Question: I am a beginner with android, so bear my lack of knowledge
I am working on a project, which has been working fine, when after few small changes it started giving me a 'RuntimeException unable to instantiate activity ComponentInfo{com.id11298775.exercise5/com.id11298775.excercise5.MainActivity}: java.lang.NullPointerException'. I have reverted the small changes, which were in an adapter but still I cannot run the app.
Here is my catLog:

I have tried to figure out what is wrong with my main activity for quite a long time but to me everything seems fine, so I guess I am missing something
This is my 'MainActivity' class:
'''
package com.id11298775.exercise5;
// import statements are here
public class MainActivity extends Activity {
private final String URI = getString(R.string.URI);
@Override
protected void onCreate(Bundle savedInstanceState) {
super.onCreate(savedInstanceState);
setContentView(R.layout.activity_main);
// get the subject name
EditText subjectName = (EditText) findViewById(R.id.activity_main_subjectname_et);
// associate editText with the context menu
subjectName.setOnCreateContextMenuListener(this);
}
/**
* Inflate the menu this adds items to the action bar
*/
@Override
public boolean onCreateOptionsMenu(Menu menu) {
getMenuInflater().inflate(R.menu.main, menu);
return true;
}
/**
* code that executes according to the menu item that is clicked
*/
@Override
public boolean onOptionsItemSelected(MenuItem item) {
switch (item.getItemId()) {
// click help
case R.id.help:
help();
return true;
// click exit
case R.id.exit:
finish();
default:
return super.onOptionsItemSelected(item);
}
}
/**
* when help is clicked this method will display a page related to the
* subject number that is entered If no subject name is entered display the
* general page of subjects of the handbook
*/
public void help() {
EditText subjectNumber = (EditText) findViewById(R.id.activity_main_subjectnumber_et);
String number = subjectNumber.getText().toString();
String url = URI + number;
Uri uriUrl = Uri.parse(url);
Intent launchBrowser = new Intent(Intent.ACTION_VIEW, uriUrl);
startActivity(launchBrowser);
}
/**
* Inflate the context menu
*/
@Override
public void onCreateContextMenu(ContextMenu menu, View v,
ContextMenuInfo menuInfo) {
MenuInflater inflater = getMenuInflater();
inflater.inflate(R.menu.context_menu, menu);
super.onCreateContextMenu(menu, v, menuInfo);
}
/**
* code that executes according to the context menu item that is selected
*/
@Override
public boolean onContextItemSelected(MenuItem item) {
EditText nameEd = (EditText) findViewById(R.id.activity_main_subjectname_et);
switch (item.getItemId()) {
// capitalize is selected
case R.id.contextmenu_capitalize:
String subjectName = nameEd.getText().toString();
String upperCase = subjectName.toUpperCase();
nameEd.setText(upperCase);
return true;
// clear is selected
case R.id.contextmenu_clear:
nameEd.setText("");
return true;
default:
return super.onContextItemSelected(item);
}
}
/**
* methdo called when showList button is clicked
* @param v
*/
public void showListButtonClicked(View v) {
Intent intent = new Intent(MainActivity.this, SubjectList.class);
startActivity(intent);
}
}
'''
and this is my manifest:
'''
<?xml version="1.0" encoding="utf-8"?>
<manifest xmlns:android="http://schemas.android.com/apk/res/android"
package="com.id11298775.exercise5"
android:versionCode="1"
android:versionName="1.0" >
<uses-sdk
android:minSdkVersion="11"
android:targetSdkVersion="18" />
<application
android:allowBackup="true"
android:icon="@drawable/ic_launcher"
android:label="@string/app_name"
android:theme="@style/AppTheme" >
<activity
android:name="com.id11298775.exercise5.MainActivity"
android:label="@string/app_name"
android:theme="@android:style/Theme.Holo.Light">
<intent-filter>
<action android:name="android.intent.action.MAIN" />
<category android:name="android.intent.category.LAUNCHER" />
</intent-filter>
</activity>
<activity android:name="com.id11298775.exercise5.SubjectList"></activity>
</application>
</manifest>
'''
Anybody is keen to help me please?
Thank you for sharing your knowledge..
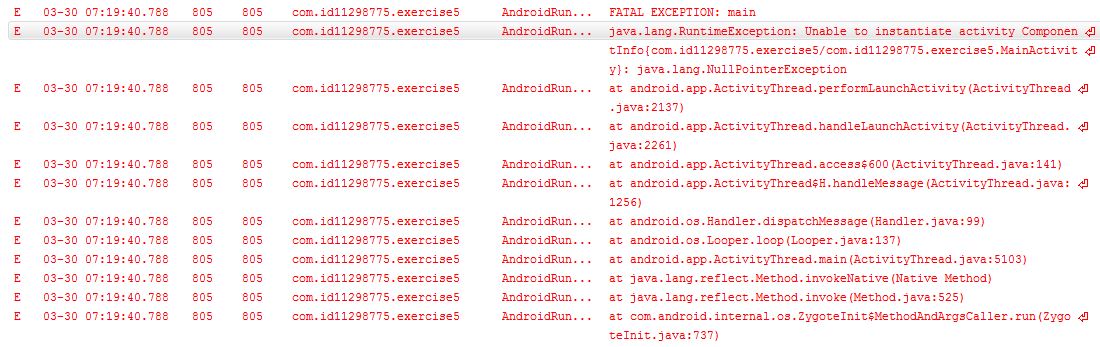
Answer: Most likely this is your problem:
'''
private final String URI = getString(R.string.URI);
'''
Leave the declaration, but put method invocations inside 'onCreate()' method:
'''
private String uri;
@Override
protected void onCreate(Bundle savedInstanceState) {
super.onCreate(savedInstanceState);
setContentView(R.layout.activity_main);
uri = getString(R.string.URI);
}
'''